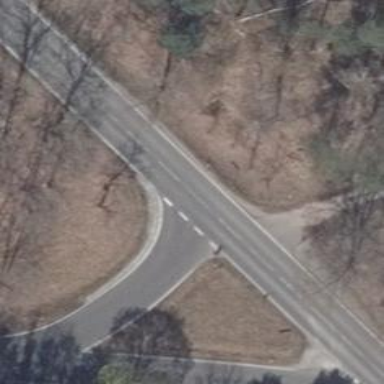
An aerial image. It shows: Secondary road with asphalt surface.